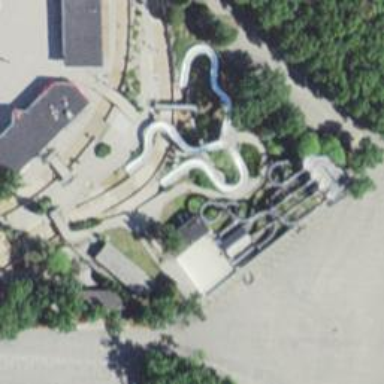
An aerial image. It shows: Water slide attraction.